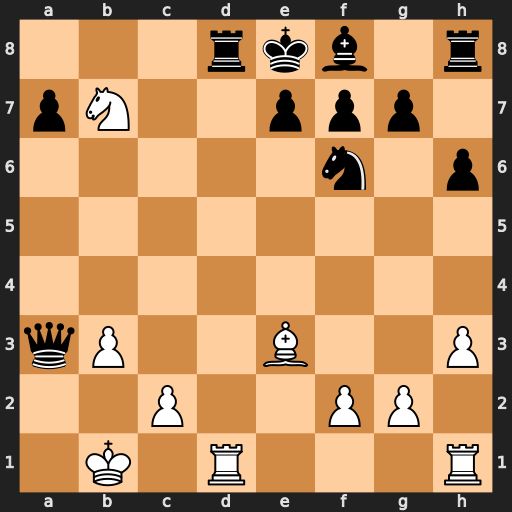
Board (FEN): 3rkb1r/pN2ppp1/5n1p/8/8/qP2B2P/2P2PP1/1K1R3R
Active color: w
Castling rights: k
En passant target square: -
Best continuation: Rxd8#